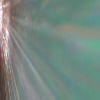
Label: sunburn